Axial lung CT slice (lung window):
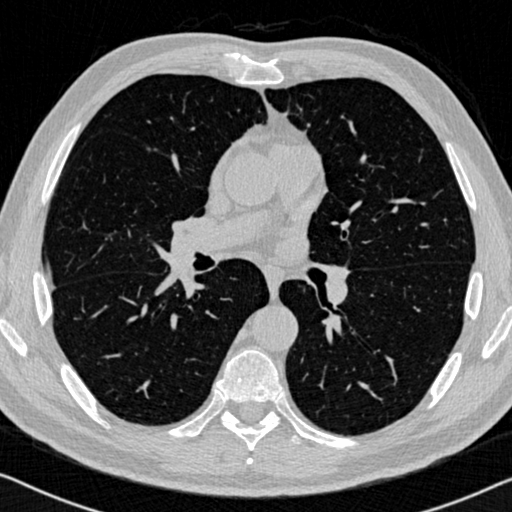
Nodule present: no